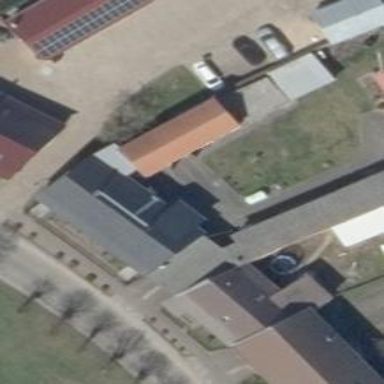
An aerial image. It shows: Building.